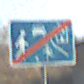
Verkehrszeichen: EndeVerkehrsberuhigterBereich
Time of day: MorningAfternoon
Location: Outdoor (Suburban)
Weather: PartlyCloudy
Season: NotSpecified
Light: Natural